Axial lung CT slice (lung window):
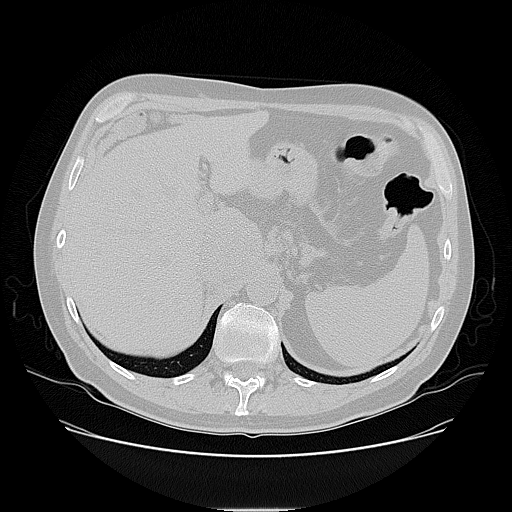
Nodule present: no